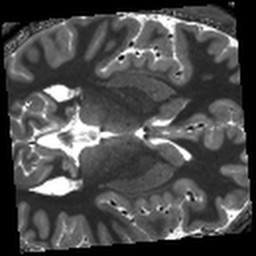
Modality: T1map
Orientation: axial
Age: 24
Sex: female